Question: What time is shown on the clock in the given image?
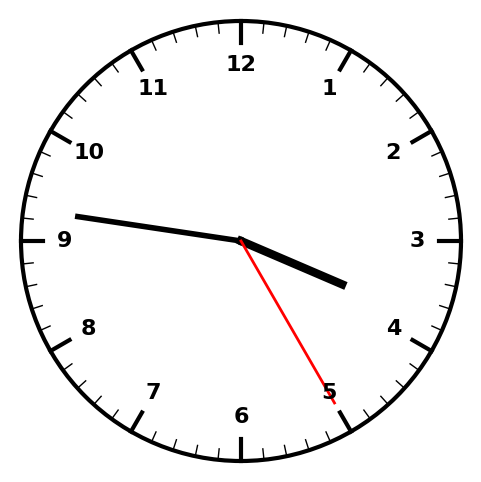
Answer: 03:46:25